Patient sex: F
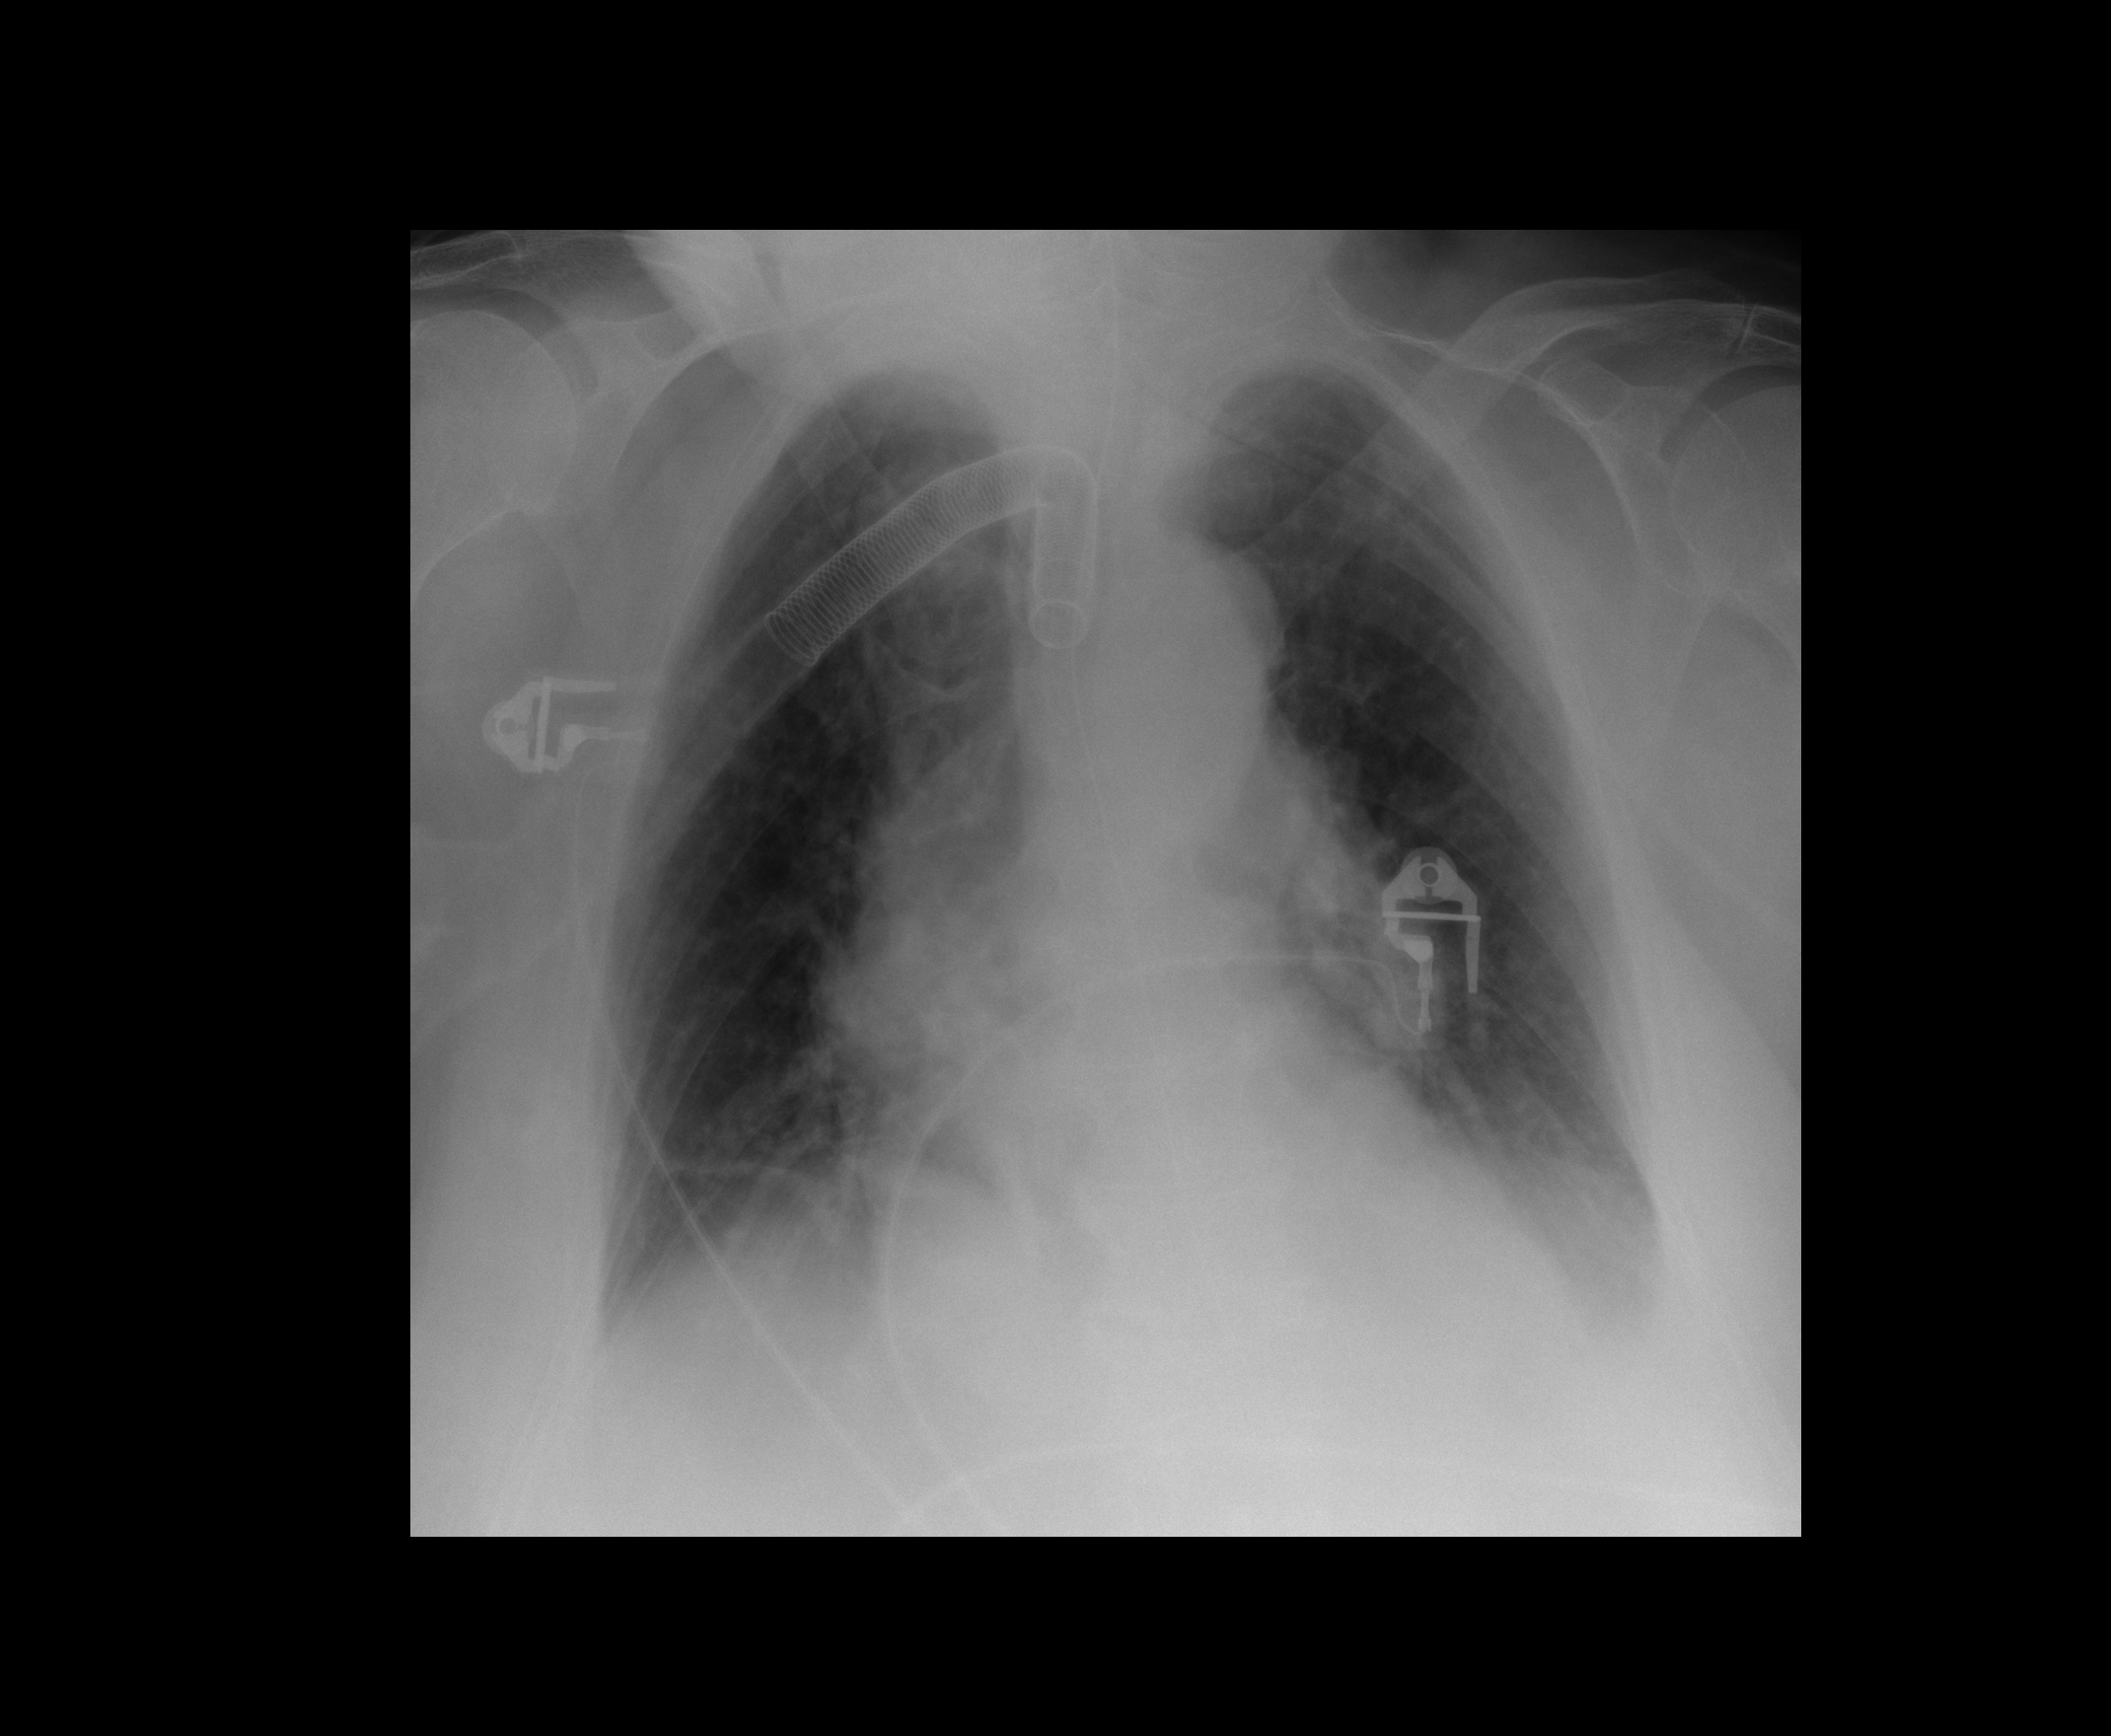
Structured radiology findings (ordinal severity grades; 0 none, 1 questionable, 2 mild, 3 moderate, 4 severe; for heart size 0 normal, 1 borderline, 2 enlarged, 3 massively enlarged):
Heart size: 1
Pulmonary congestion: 2
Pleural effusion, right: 1
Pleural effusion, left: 2
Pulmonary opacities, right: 0
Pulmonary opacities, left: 0
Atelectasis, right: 2
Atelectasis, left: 2